Question: I have just recently begun to see some strange errors in my spring sts relating to my spring mvc web application. For the following xml I get an error but can't figure out why because this has always worked for me in the past. Is there something I am doing wrong?
'''
<beans xmlns="http://www.springframework.org/schema/beans"
xmlns:context="http://www.springframework.org/schema/context"
xmlns:xsi="http://www.w3.org/2001/XMLSchema-instance"
xsi:schemaLocation="
http://www.springframework.org/schema/beans
http://www.springframework.org/schema/beans/spring-beans.xsd
http://www.springframework.org/schema/context
http://www.springframework.org/schema/context/spring-context.xsd">
<!-- import XML fragments to use in the application context -->
<import resource="spring-resources.xml" />
<import resource="spring-managers.xml" />
<import resource="spring-controllers.xml" />
<import resource="spring-security-common.xml" />
<import resource="spring-interceptors.xml" />
<import resource="spring-cache.xml" />
<import resource="spring-batch.xml" />
<import resource="spring-data-source.xml" />
<beans profile="mock">
<import resource="spring-database-mock.xml" />
<import resource="spring-security-mock.xml" />
</beans>
<beans profile="pre,prod">
<import resource="spring-database.xml" />
<import resource="spring-security.xml" />
</beans>
'''
The error I get is...

thanks
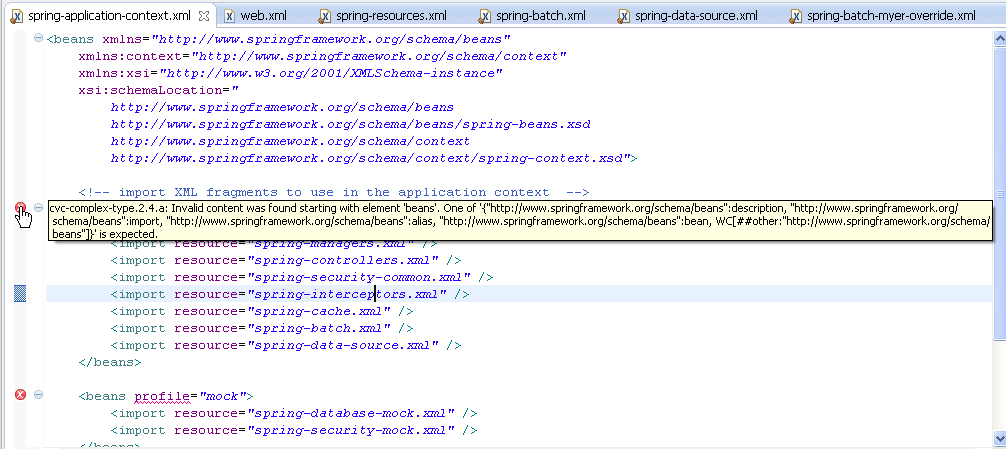
Answer: Use a more recent Spring version in your classpath, at least 3.2.0. 'beans profile' appears in 'spring-beans-3.2.xsd' for the first time.